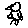
Label: bird